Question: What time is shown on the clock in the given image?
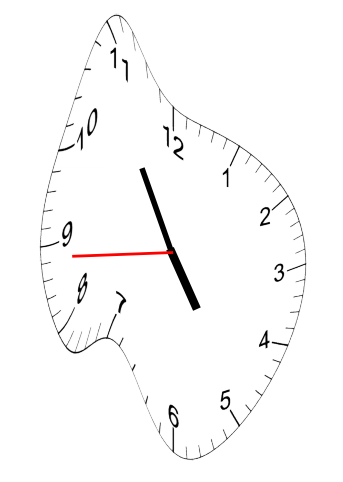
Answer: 04:54:44